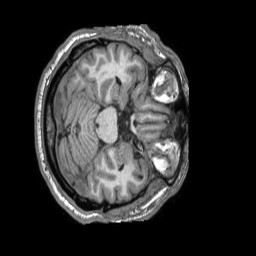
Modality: T1w
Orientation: axial
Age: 62
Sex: male
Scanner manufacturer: philips
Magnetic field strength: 1.5 T
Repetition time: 0.007252 s
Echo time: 0.003291 s